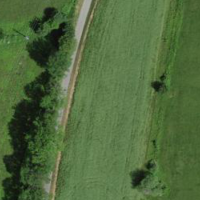
EUNIS habitat code: 25
Species observed at this site:
Dipsacus fullonum